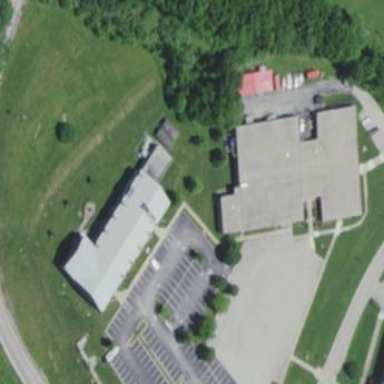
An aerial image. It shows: School building.